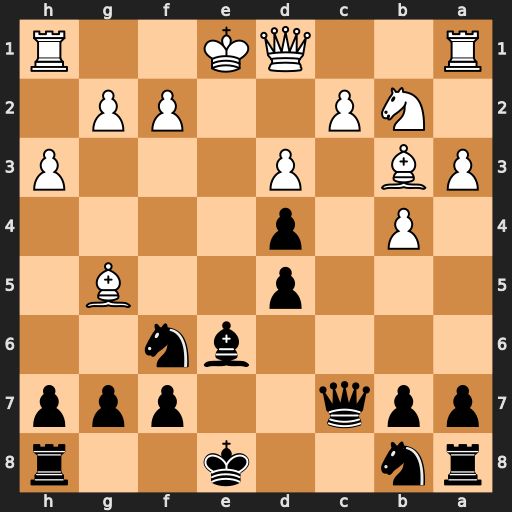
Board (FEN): rn2k2r/ppq2ppp/4bn2/3p2B1/1P1p4/PB1P3P/1NP2PP1/R2QK2R
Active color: b
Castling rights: KQkq
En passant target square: -
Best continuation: Qe5+ Qe2 Qxg5